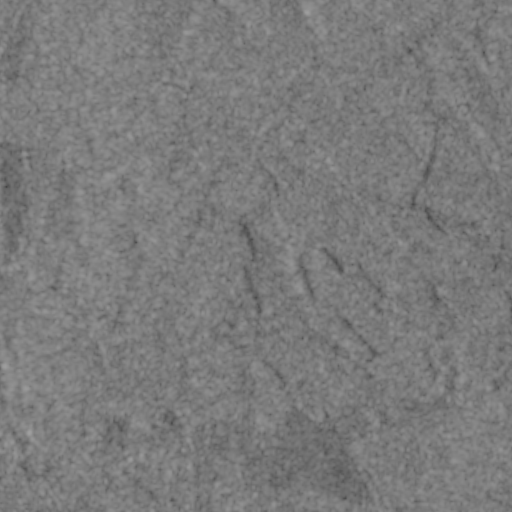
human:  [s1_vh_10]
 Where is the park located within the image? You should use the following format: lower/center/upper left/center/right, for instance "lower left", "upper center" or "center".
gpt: The park is located in the lower left of the image.
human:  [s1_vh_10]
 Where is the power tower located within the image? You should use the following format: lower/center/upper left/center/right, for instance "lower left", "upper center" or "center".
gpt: The power tower is located in the upper left of the image.
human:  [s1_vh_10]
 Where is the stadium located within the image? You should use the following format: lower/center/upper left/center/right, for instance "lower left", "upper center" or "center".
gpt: The stadium is located in the lower left of the image.
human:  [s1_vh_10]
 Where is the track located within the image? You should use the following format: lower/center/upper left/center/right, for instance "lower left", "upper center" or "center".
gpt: There is no track in the image.

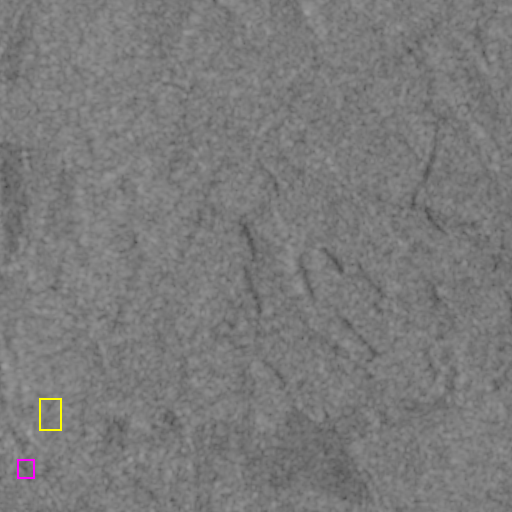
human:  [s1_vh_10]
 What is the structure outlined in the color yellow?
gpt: The structure outlined in yellow is a park.
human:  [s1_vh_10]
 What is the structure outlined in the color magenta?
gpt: The structure outlined in magenta is a stadium.
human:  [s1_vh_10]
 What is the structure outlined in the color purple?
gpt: There is no purple outline.